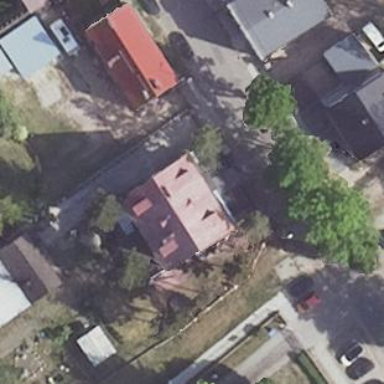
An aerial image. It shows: Residential building.